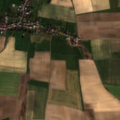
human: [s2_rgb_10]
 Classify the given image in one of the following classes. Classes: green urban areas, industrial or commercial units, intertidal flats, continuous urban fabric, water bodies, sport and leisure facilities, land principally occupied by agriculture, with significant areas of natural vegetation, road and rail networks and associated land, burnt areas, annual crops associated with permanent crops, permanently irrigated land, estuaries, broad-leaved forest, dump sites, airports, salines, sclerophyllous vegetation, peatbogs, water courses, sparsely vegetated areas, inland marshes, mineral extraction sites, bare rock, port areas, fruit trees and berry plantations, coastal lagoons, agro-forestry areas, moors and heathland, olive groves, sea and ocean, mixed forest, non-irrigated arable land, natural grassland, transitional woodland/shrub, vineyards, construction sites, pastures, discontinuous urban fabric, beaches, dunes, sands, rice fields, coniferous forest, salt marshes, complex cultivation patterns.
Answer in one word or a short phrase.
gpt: discontinuous urban fabric, non-irrigated arable land, pastures, complex cultivation patterns